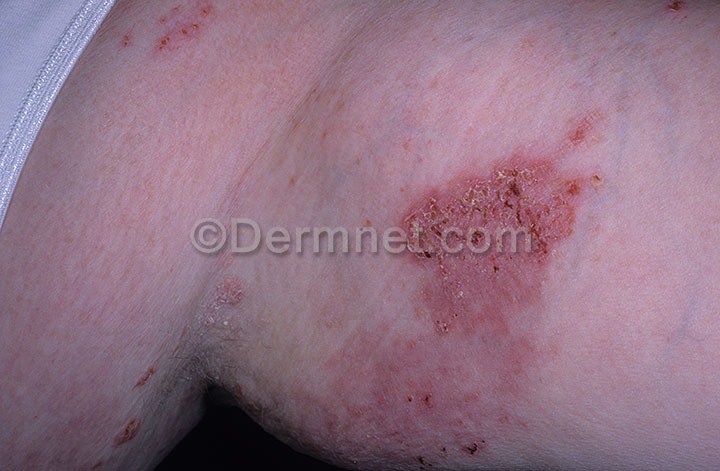
Disease: Bullous Disease Photos